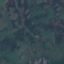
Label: HerbaceousVegetation